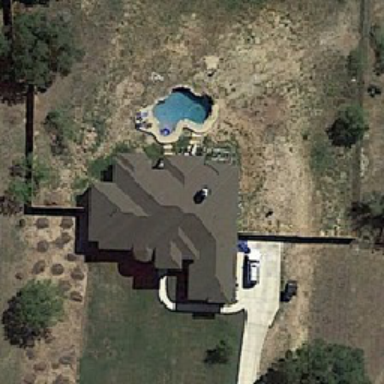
Buildings with swimming pools are surrounded by several sparse green trees .